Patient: sex M, age 79
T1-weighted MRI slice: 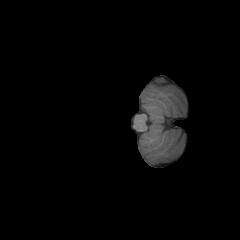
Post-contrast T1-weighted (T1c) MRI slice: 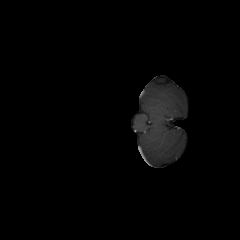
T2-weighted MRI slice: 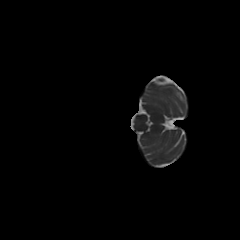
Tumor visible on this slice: no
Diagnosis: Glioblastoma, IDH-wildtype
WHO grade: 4